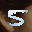
Label: 5